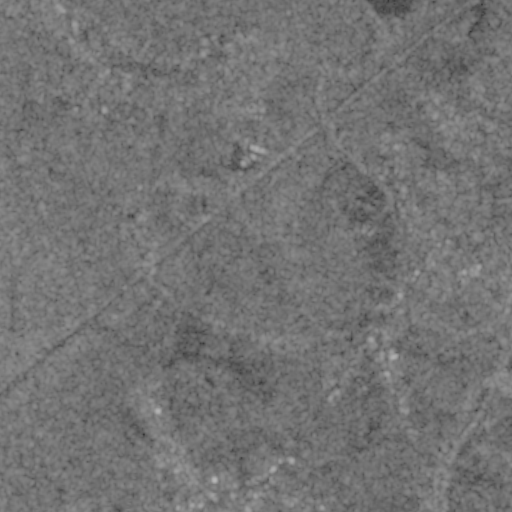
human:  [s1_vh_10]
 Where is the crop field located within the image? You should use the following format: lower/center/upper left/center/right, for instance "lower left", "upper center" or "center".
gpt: The crop field is located in the upper left of the image.
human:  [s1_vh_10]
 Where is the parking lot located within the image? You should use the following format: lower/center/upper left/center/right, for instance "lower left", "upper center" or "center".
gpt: The parking lot is located in the center right of the image.
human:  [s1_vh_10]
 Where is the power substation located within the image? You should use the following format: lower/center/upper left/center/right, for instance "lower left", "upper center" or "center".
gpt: The power substation is located in the upper center of the image.
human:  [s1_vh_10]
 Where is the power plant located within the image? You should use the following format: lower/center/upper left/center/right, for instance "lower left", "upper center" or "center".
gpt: There is no power plant in the image.

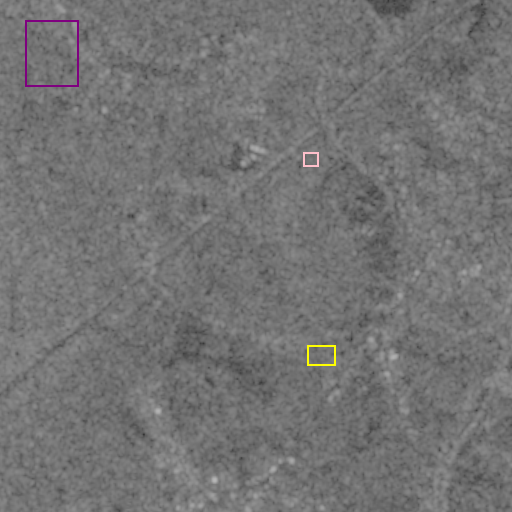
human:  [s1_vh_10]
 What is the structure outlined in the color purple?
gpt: The structure outlined in purple is a crop field.
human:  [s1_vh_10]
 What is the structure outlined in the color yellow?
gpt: The structure outlined in yellow is a park.
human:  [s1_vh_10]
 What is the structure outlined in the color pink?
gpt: The structure outlined in pink is a power substation.
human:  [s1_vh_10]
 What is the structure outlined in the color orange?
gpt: There is no orange outline.